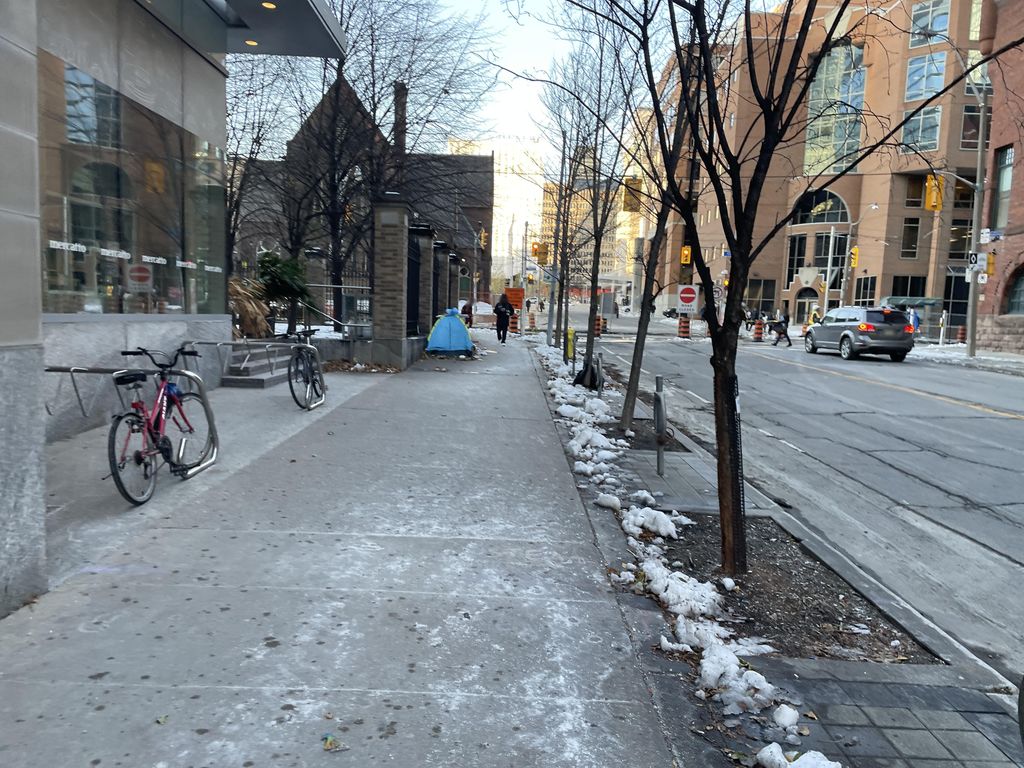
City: toronto